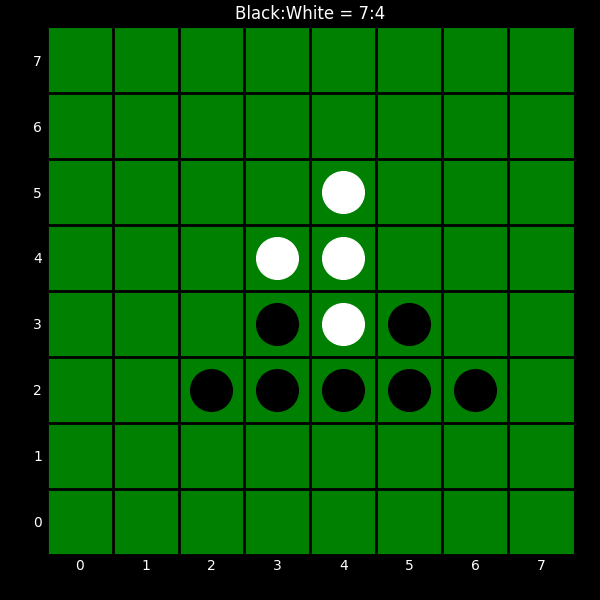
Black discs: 7
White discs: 4